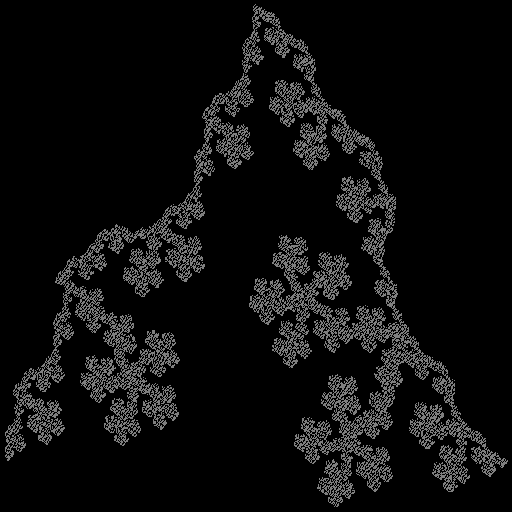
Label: penta